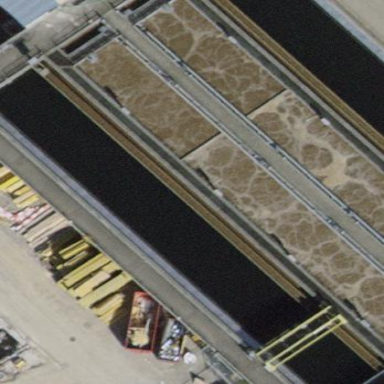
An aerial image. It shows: Body of wastewater.